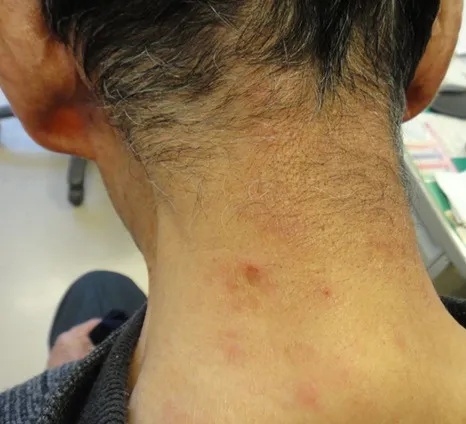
after the temporary cessation of bosutinib due to myalgia, the cutaneous lesions largely resolved.
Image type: medical_photograph (skin_photograph)